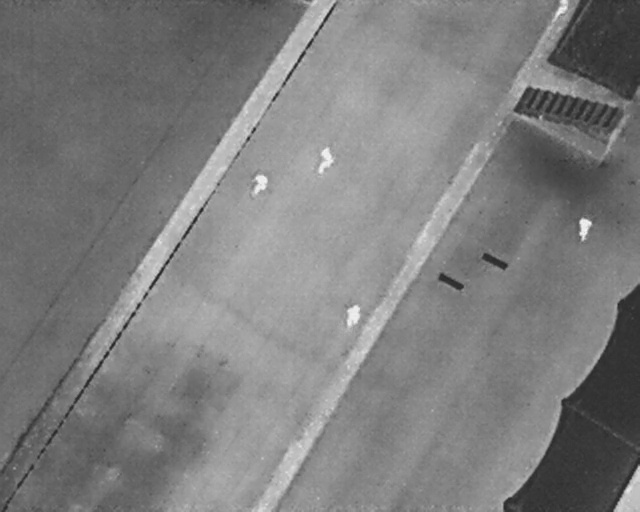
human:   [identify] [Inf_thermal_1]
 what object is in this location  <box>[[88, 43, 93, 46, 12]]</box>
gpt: <ref>1 large person at the right</ref>